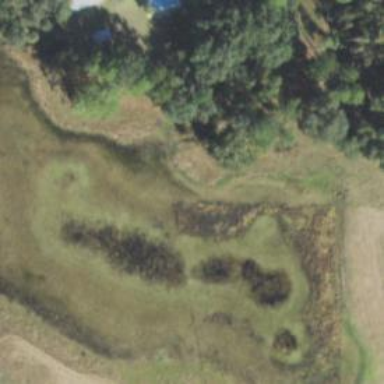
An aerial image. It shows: Marshy wetland area.